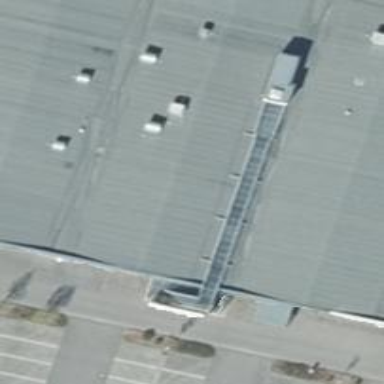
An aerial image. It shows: Furniture shop.